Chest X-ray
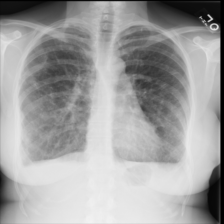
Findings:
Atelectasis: negative
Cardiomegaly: negative
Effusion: negative
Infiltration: negative
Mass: negative
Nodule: negative
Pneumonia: negative
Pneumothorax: negative
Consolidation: negative
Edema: negative
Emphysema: negative
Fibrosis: negative
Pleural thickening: negative
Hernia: negative